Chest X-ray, PA view. Patient: 57 years old, sex F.
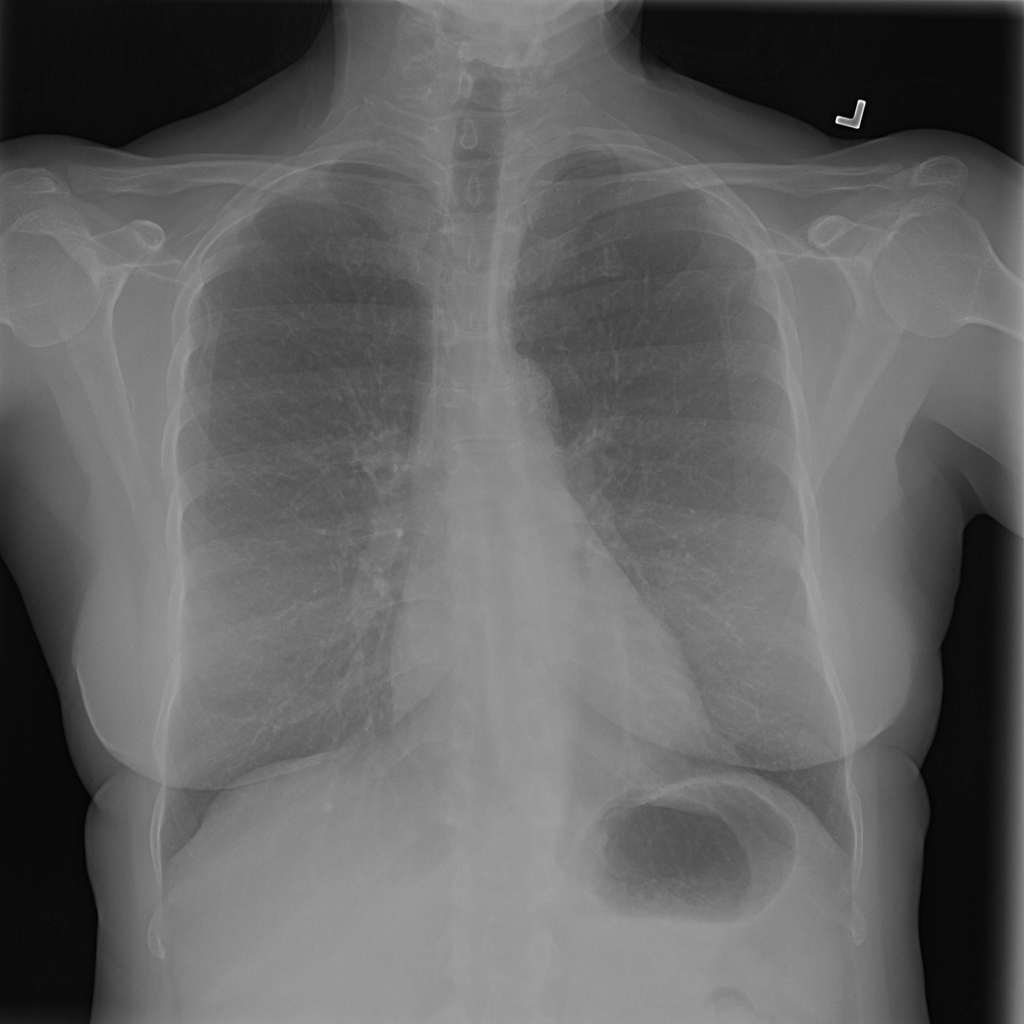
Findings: Infiltration